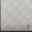
Piece: xx